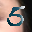
Label: 5